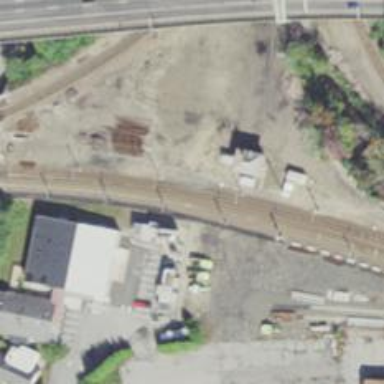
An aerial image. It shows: Railway track with contact lines for electrification.